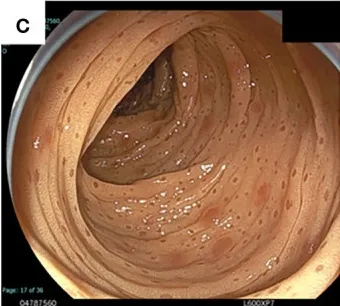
Endoscopic findings at diagnosis and after treatment of patients. Indicate those of patient 2, and . (A-E) Indicate findings at diagnosis.
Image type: endoscopy (gi_endoscopy)